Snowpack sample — Buffalo Mountain, Silverthorne, Colorado, USA (2/22/26, 2:02 PM MST)
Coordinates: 39.622, -106.113
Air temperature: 33 °F
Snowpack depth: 63 cm
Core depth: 50 cm
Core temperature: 28.4 °F
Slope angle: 11°, slope face: 116°
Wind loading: low
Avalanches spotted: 0
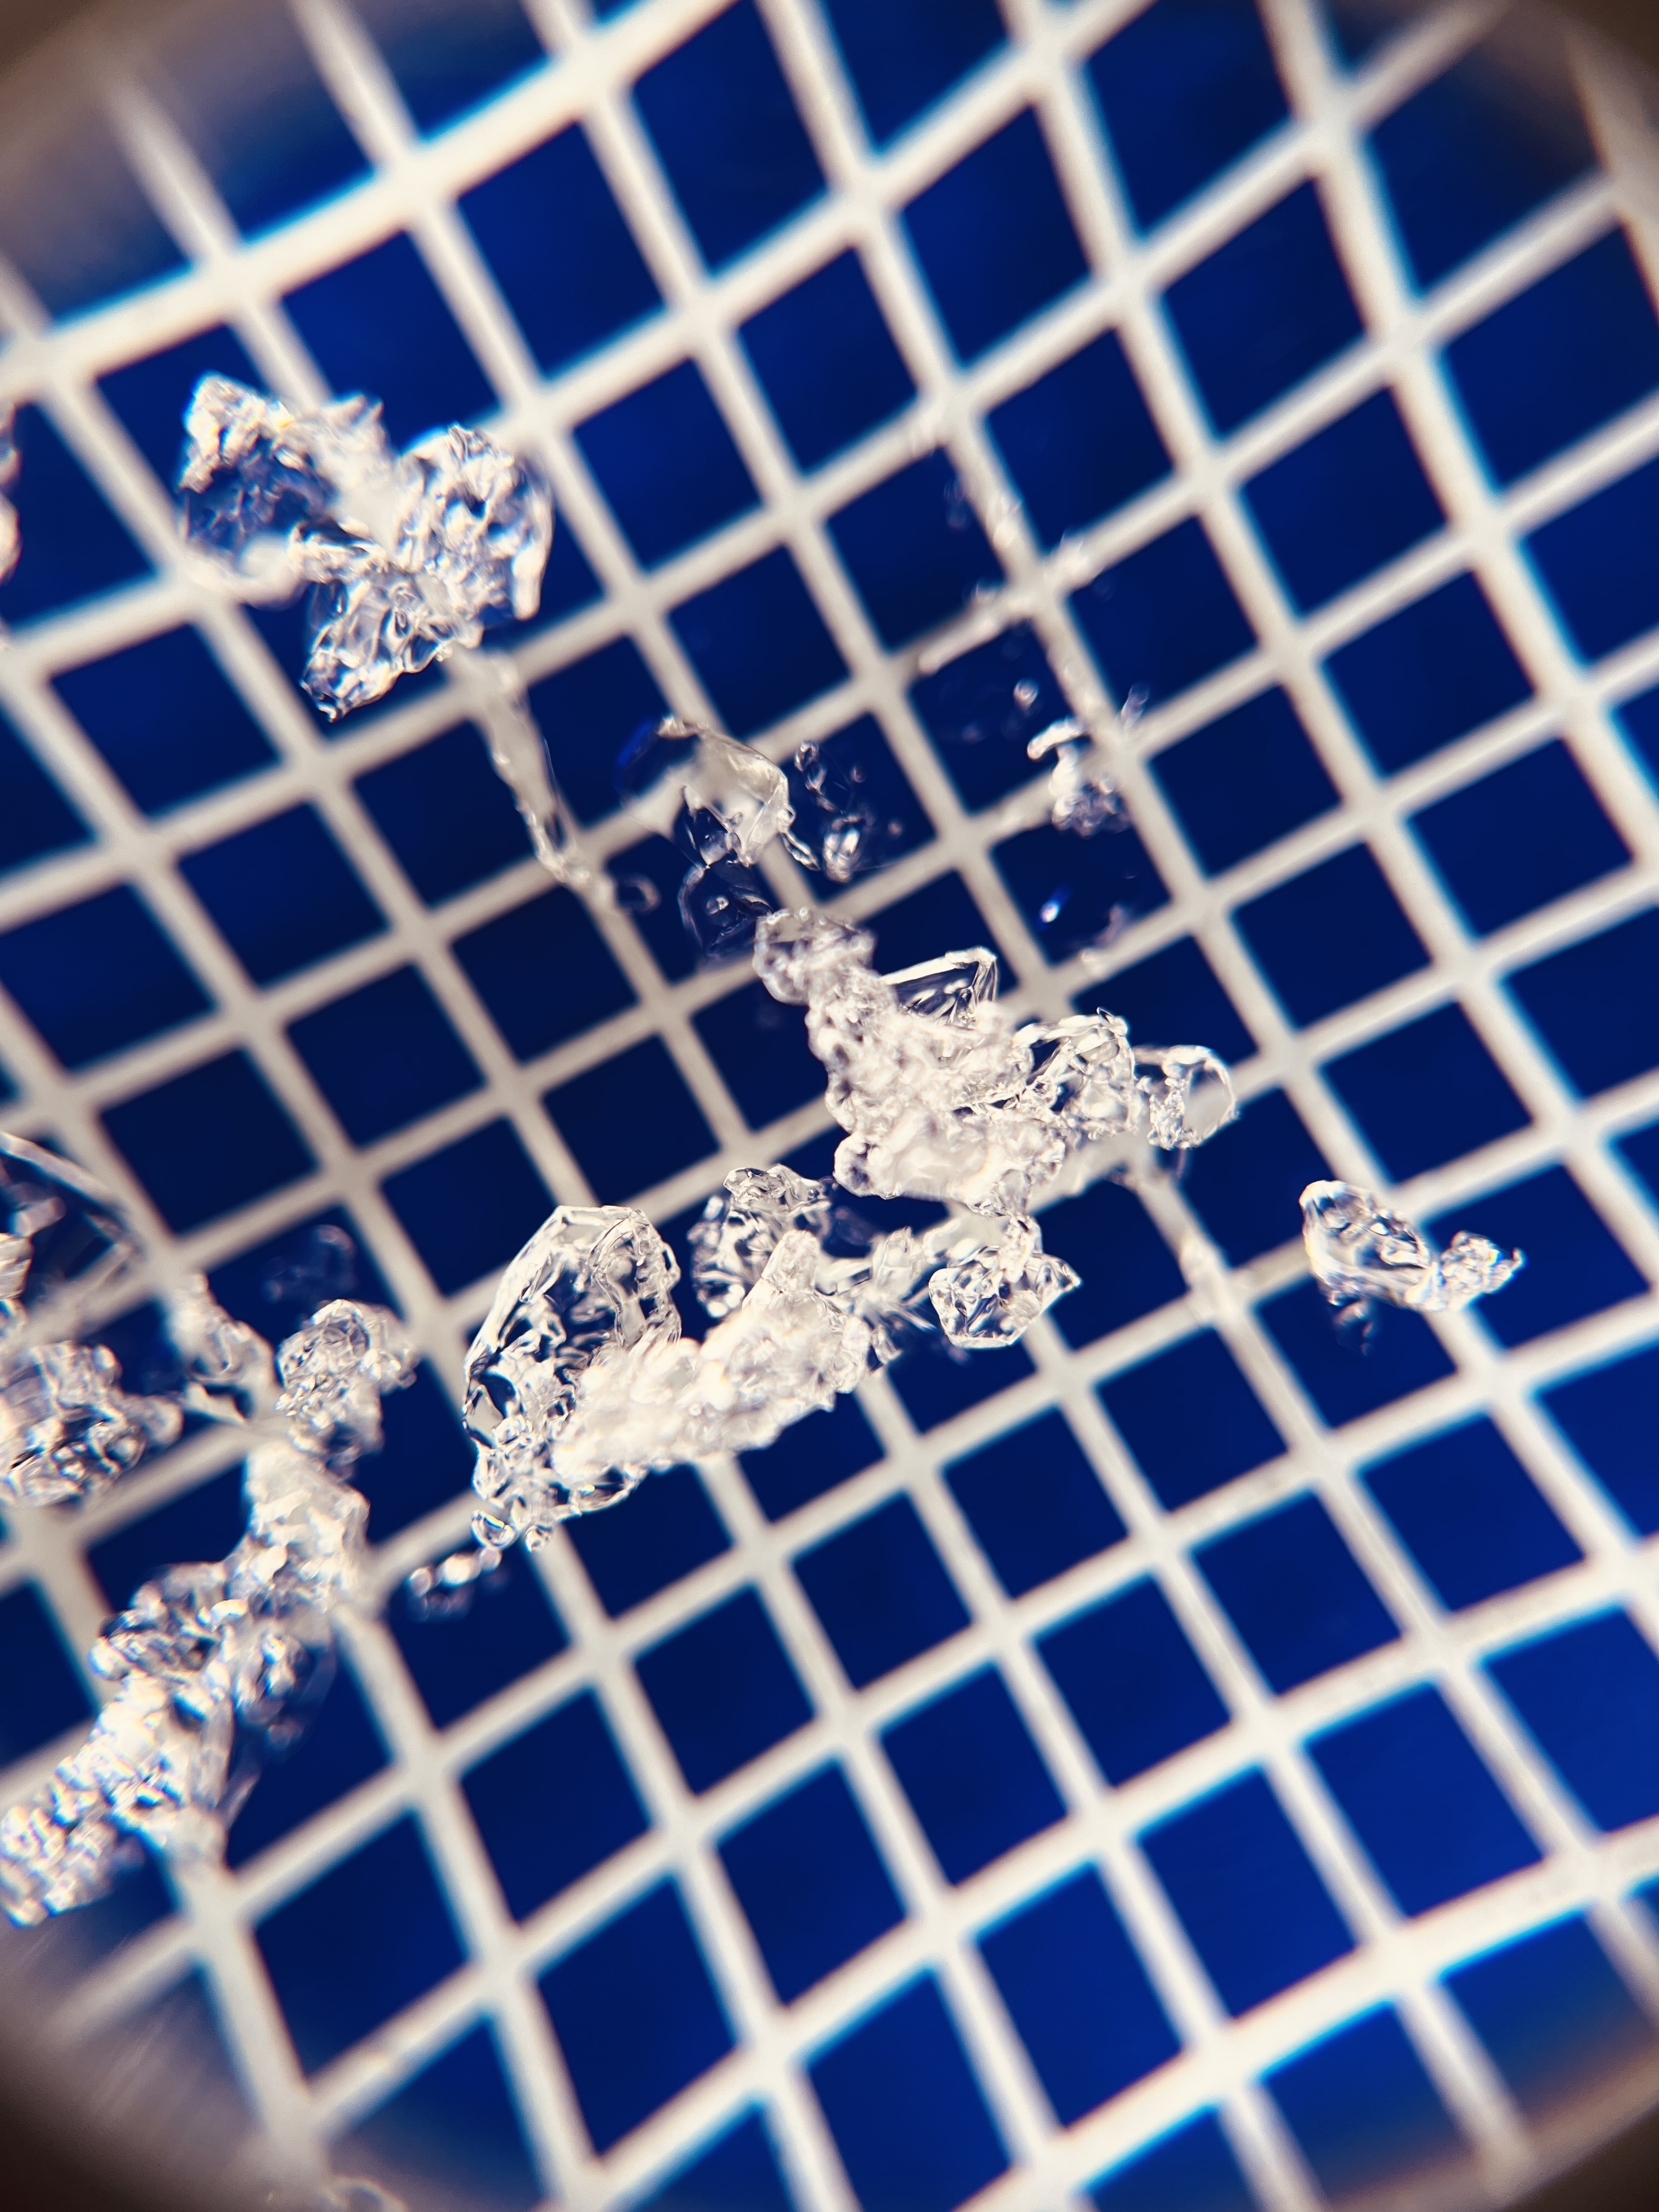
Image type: magnified_profile
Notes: In a firebreak similar to site 1, minimal wind loading with no spotted avalanches (not many faces in view though)